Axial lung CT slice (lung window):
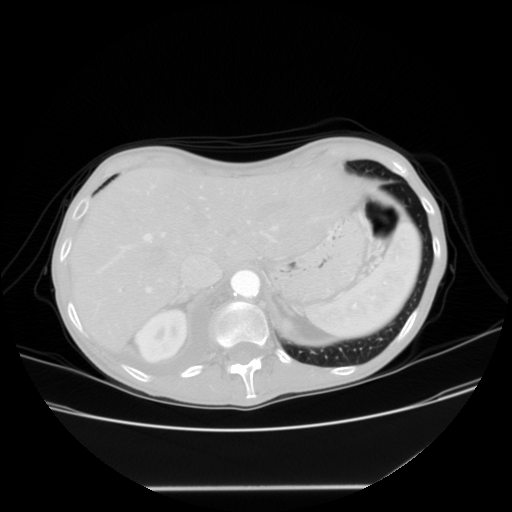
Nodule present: no